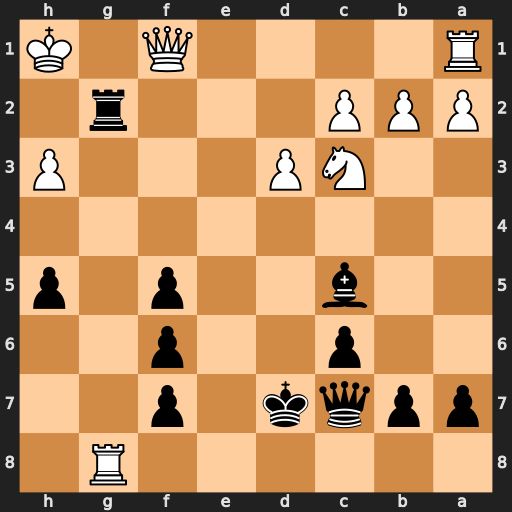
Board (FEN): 6R1/ppqk1p2/2p2p2/2b2p1p/8/2NP3P/PPP3r1/R4Q1K
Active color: b
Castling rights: -
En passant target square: -
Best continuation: Rh2#